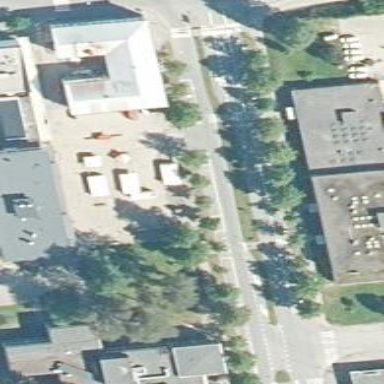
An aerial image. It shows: Marketplace area with paving stones as the surface. It is pedestrian zone.